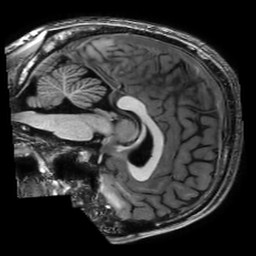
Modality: T1w
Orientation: sagittal
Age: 26
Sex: male
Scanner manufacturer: philips
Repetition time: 0.008087 s
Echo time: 0.00373 s